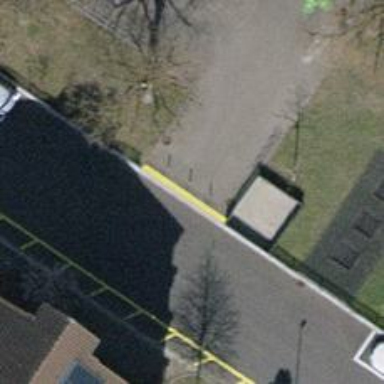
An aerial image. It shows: Bollard.